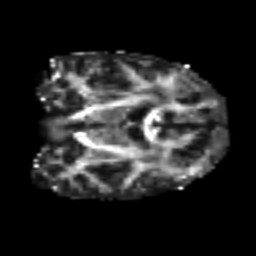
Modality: FA
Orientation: coronal
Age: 61
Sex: male
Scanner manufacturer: siemens
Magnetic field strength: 3 T
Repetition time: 4.987 s
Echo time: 0.0792 s